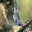
Label: 1